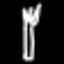
Label: fork